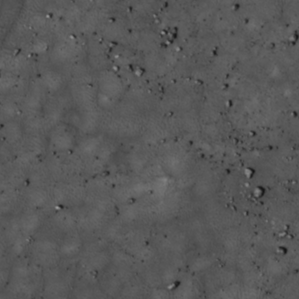
Label: non_frost